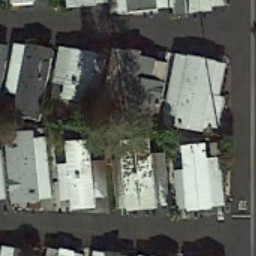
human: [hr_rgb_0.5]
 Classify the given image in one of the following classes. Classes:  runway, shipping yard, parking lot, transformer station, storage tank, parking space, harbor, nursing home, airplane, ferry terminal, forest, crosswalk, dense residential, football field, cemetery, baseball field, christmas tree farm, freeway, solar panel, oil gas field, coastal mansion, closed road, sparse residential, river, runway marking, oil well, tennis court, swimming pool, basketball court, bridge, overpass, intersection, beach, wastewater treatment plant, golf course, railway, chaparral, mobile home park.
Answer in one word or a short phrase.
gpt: mobile home park